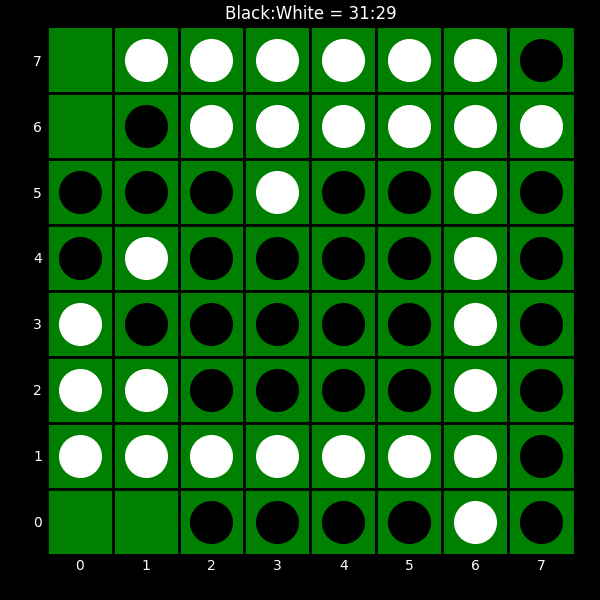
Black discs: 31
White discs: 29